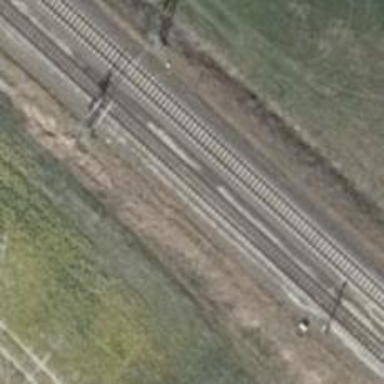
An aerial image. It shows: Railway signal.